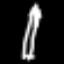
Label: pencil